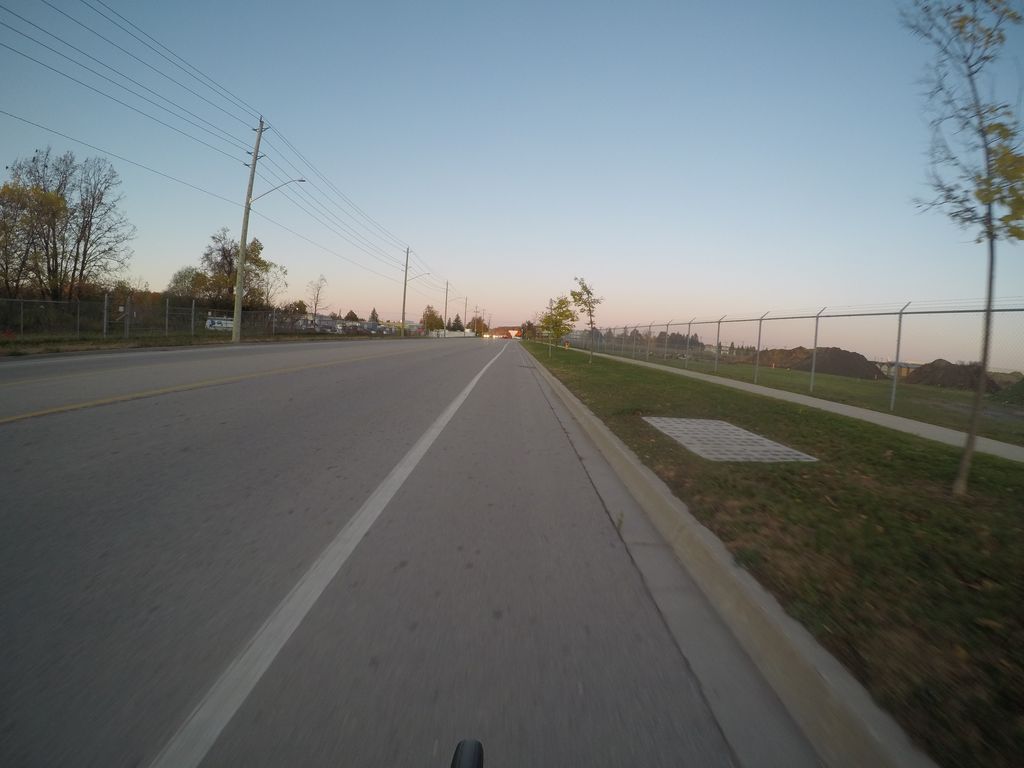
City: kitchener-waterloo